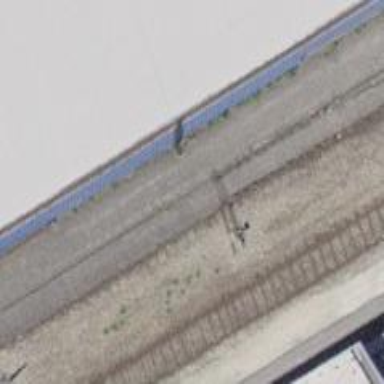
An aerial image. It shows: Railway switch.